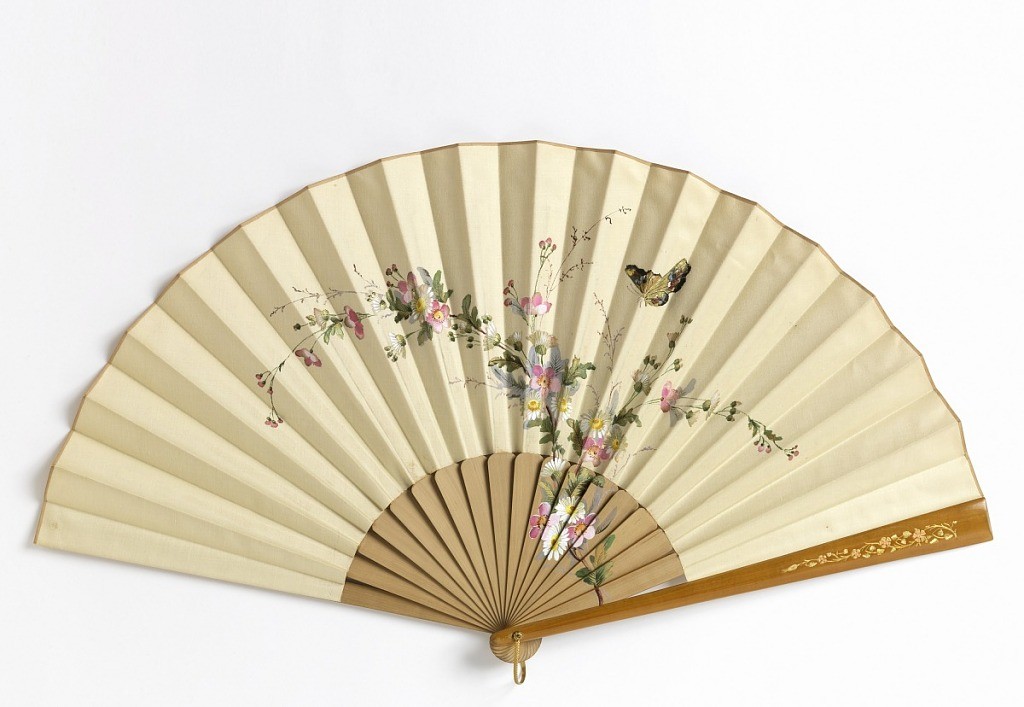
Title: Pleated fan
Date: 1880–89
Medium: Painted cotton leaf, painted wood sticks, gilded wood guard, gilt metal bail
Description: Pleated fan. Painted cotton leaf showing floral motifs and butterfly. Painted wood sticks. Gilding on guards. Gilt metal bail.